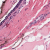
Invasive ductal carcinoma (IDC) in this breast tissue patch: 0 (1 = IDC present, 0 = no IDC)